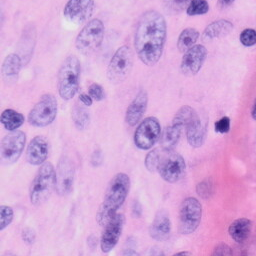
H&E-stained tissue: Skin